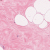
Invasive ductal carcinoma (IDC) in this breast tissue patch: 0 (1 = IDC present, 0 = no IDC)